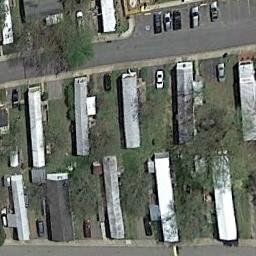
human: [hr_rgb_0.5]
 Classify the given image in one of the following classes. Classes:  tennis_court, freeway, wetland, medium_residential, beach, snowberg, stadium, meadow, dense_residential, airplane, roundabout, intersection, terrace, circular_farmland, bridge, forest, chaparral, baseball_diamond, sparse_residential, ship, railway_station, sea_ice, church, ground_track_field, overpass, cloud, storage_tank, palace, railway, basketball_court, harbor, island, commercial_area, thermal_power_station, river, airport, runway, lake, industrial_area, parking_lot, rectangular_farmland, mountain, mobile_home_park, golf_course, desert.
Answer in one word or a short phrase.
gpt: mobile_home_park